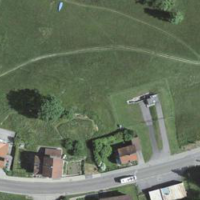
EUNIS habitat code: 23
Species observed at this site:
Parnassia palustris
Succisa pratensis
Campanula glomerata
Orchis militaris
Epipactis palustris
Neottia ovata